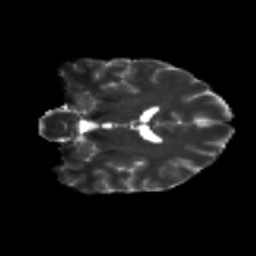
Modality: T2w
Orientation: coronal
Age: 25
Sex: male
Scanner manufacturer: siemens
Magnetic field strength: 3 T
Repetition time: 15.3 s
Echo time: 0.083 s